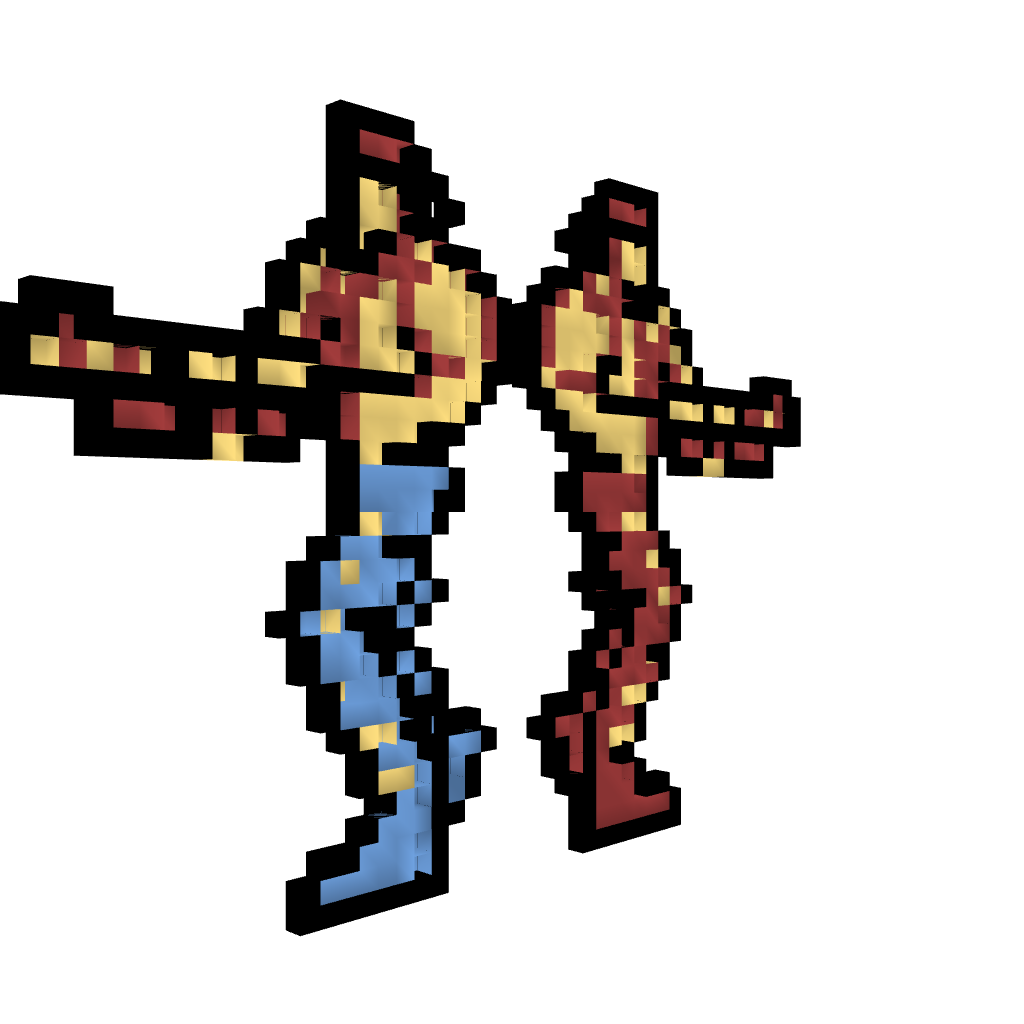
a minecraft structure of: Contra bad low quality